Question: How can calculate which ID has paid the most in average?
I tried this, but i get only on query instead of two:
'''
select stelltan
from hilfsarbeiter
group by stelltan, arbeiternr
HAVING avg(lohn) >= all (SELECT avg(lohn)
from hilfsarbeiter
group by stelltan, arbeiternr)
'''

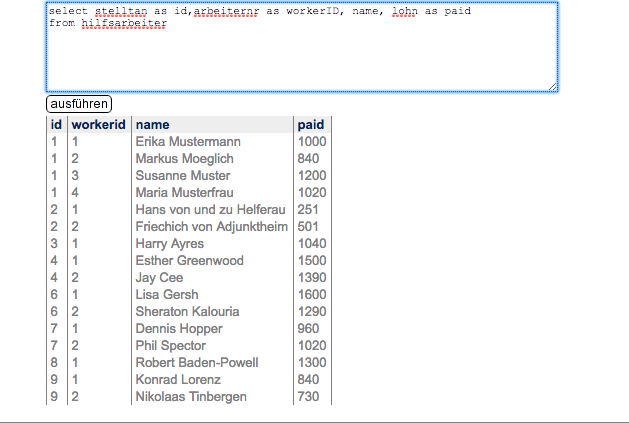
Answer: You possibly are looking to calculate average of 'lohn' for a group of "id" ('stelltan'). Once we have calculated the average for every "id"; we just need to sort the result-set in Descending order by "average paid" value, and consider the "id" with highest average value using 'Limit 1'
'''
SELECT stelltan, AVG(lohn) AS average_paid
FROM hilfsarbeiter
GROUP BY stelltan
ORDER BY average_paid DESC LIMIT 1
'''
---
Since you <URL>:
'''
SELECT stelltan
FROM hilfsarbeiter
GROUP BY stelltan
HAVING AVG(lohn) >= ALL (SELECT AVG(lohn)
FROM hilfsarbeiter
GROUP BY stelltan)
'''